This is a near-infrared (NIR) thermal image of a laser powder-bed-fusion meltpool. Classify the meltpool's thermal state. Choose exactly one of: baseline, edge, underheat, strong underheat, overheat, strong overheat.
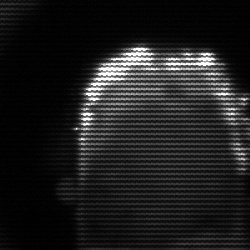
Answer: baseline